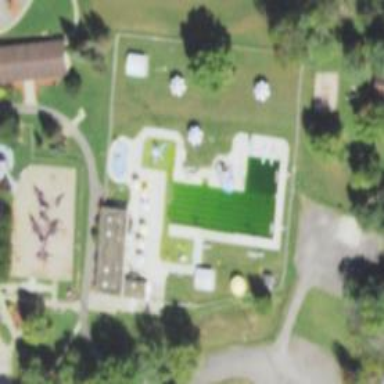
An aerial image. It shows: Sports centre focused on swimming activities.